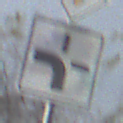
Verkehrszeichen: VerlaufVorfahrtsstrasse1
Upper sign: Vorfahrtsstrasse
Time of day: MorningAfternoon
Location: Outdoor (Nature)
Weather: PartlyCloudy
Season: NotSpecified
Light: Natural